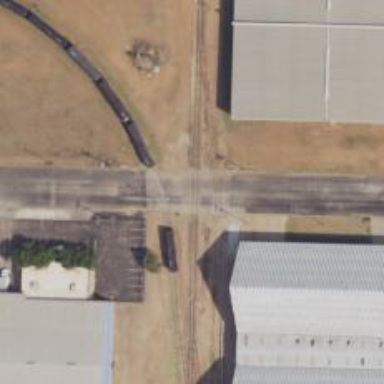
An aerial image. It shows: Level crossing along the railway.